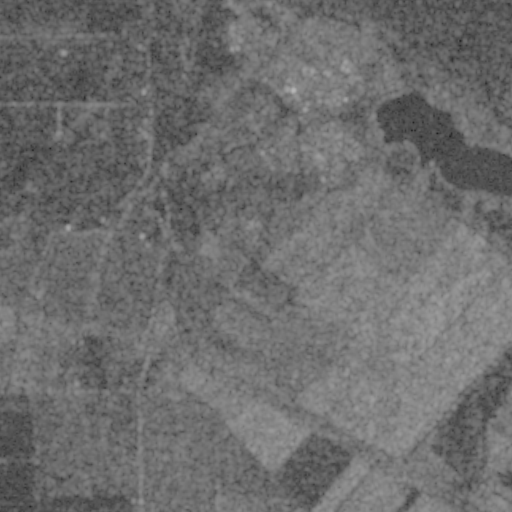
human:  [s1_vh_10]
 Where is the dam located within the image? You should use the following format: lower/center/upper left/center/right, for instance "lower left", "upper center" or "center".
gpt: The dam is located in the upper right of the image.
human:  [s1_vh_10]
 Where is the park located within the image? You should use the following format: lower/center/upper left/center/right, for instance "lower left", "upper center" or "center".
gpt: The park is located in the upper right of the image.
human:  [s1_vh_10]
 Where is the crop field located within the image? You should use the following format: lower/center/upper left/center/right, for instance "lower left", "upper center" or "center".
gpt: There is no crop field in the image.

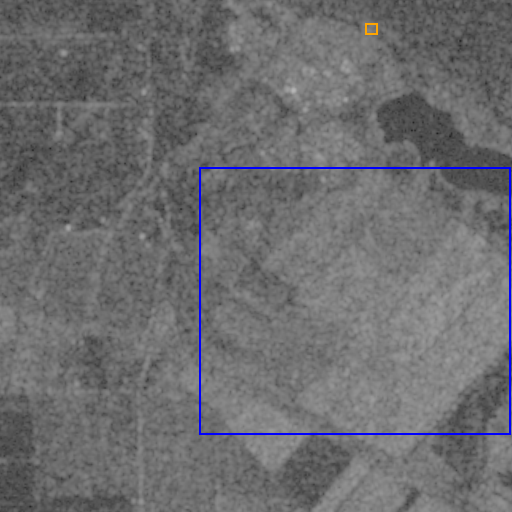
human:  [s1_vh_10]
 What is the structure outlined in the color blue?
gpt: The structure outlined in blue is a crop field.
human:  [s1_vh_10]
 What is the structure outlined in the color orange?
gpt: The structure outlined in orange is a park.
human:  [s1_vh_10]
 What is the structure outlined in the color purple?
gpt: There is no purple outline.